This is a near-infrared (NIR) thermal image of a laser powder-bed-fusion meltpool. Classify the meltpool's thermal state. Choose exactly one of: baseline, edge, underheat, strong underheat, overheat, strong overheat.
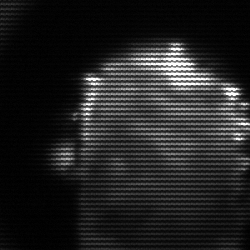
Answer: baseline